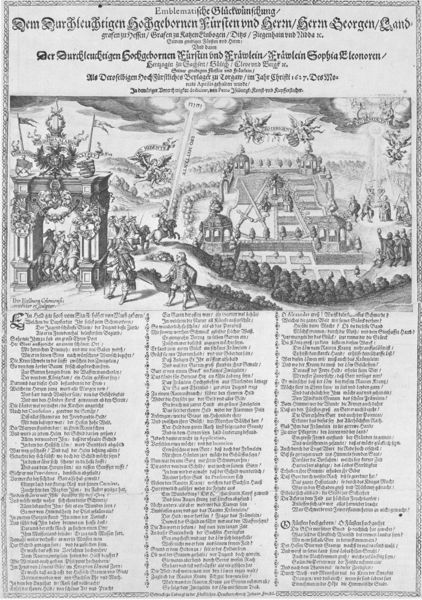
Titel: Emblematische Glückwünschung/ Dem Durchleuchtigen Hochgebornen Fürsten vnd Herrn/ Herrn Georgen/ Landgrafen zu Hessen
Künstler: Peter Isselburg
Standort: Wolfenbüttel
Institution: Herzog August Bibliothek
Schlagwörter: adler, baum, berg, gott, himmel, mann, schatten, vogel, weiß, wolken, bäume, dreieck, landschaft, menschen, grau, licht, männer, schwarz, zeichen, anlage, gebäude, park, schloss, tiere, weg, leute, alt, rahmen, sockel, bild, wind, busch, büsche, gebüsch, sonne, drei, blatt, renaissance, wald, anhöhe, bauern, fliegen, pferde, turm, engel, garten, holzschnitt, schrift, bogen, fahnen, fahne, flagge, berge, gebirge, allee, grafik, graphik, hecke, spalten, rand, kuppel, krieg, wetter, ornamente, deutsch, podest, tor, foto, hitler, kolonnen, buch, torbogen, schweben, druck, schwarz-weiß, schraffur, radierung, stich, titel, seite, illustration, scharz, text, zeitung, bericht, initiale, überschrift, kranz, ritter, fürst, wimpel, girlanden, wappen, raphik, triumph, wesen, plan, absätze, tempel, pavillon, schlüssel, zeilen, absatz, buchs, kupferstich, verse, texte, flugblatt, labyrinth, triumpfbogen, triumphbogen, bauwerk, reppen, stufent, kuppeö, landschaftsarchitektur, irrgarten, borgen, druckschrift, typenschrift, spalte, artikel, majuskel, meldung, ext, illustrationt, absatze, buchstabeng, himmlisch, dem, bern, glückwünschung, georgen